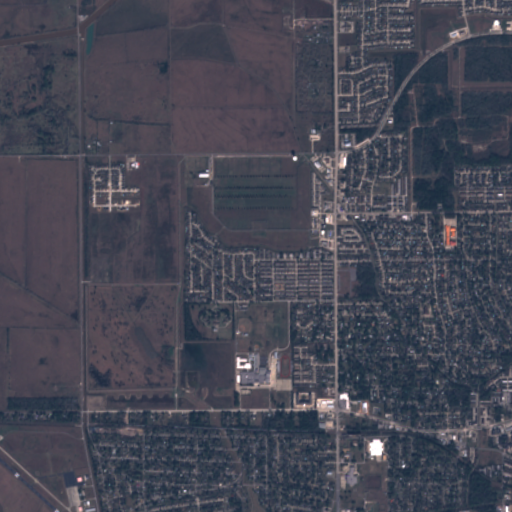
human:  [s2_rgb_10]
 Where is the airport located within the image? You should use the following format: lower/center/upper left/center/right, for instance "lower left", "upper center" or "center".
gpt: The airport is located in the lower left of the image.
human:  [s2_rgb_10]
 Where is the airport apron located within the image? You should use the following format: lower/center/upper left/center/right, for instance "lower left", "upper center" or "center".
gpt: The airport apron is located in the lower left of the image.
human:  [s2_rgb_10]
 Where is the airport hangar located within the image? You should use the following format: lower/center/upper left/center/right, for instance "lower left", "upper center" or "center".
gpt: The airport hangar is located in the lower left of the image.
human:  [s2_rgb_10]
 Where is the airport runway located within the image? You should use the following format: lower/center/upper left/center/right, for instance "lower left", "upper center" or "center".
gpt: The airport runway is located in the lower left of the image.
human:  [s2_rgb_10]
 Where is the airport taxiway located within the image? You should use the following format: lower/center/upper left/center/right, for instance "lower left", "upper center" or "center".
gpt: The airport taxiway is located in the lower left of the image.
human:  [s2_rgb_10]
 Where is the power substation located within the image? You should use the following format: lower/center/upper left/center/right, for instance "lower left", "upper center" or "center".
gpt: The power substation is located in the lower center of the image.
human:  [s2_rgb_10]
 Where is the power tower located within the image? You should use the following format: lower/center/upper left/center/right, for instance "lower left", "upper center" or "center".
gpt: The power tower is located in the lower left of the image.
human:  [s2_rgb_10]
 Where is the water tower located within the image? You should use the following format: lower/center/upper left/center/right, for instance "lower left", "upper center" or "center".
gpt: The water tower is located in the upper center of the image.
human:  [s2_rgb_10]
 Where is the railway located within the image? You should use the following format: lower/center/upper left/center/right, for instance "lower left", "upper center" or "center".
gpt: The railway is located in the lower of the image.
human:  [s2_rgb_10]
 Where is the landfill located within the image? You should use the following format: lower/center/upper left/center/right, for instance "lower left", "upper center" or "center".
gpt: There is no landfill in the image.